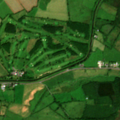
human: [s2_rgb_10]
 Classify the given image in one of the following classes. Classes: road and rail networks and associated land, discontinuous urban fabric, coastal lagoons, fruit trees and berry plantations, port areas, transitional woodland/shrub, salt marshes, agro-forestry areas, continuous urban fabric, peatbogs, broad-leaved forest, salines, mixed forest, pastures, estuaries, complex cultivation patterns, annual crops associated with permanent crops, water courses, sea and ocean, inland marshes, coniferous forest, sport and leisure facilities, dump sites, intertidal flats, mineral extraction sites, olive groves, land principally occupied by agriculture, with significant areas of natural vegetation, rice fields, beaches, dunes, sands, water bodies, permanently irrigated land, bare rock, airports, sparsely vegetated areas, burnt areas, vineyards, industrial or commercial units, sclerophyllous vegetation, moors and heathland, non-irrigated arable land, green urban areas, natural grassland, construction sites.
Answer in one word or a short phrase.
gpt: sport and leisure facilities, pastures, land principally occupied by agriculture, with significant areas of natural vegetation, coniferous forest, transitional woodland/shrub, peatbogs